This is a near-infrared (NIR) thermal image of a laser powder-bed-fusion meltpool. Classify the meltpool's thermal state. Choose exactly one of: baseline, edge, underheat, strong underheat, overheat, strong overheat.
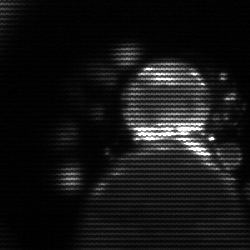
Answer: baseline